Question: I am new to C#. I need to develop the following screen. I need to call the child form before the parent form is called. After the username and password are checked and valid I want to shift focus to the parent screen.
Thanks in advance.

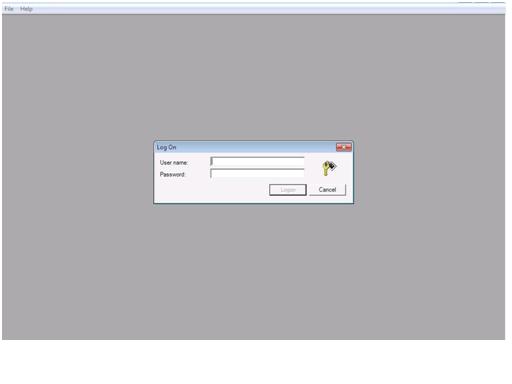
Answer: show the "log on" dialog using 'form.showDialog'
Link :
<URL>
.
If the form was canceled, disable or close the parent form according to your wishes.